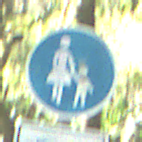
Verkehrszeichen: Gehweg
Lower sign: HinweisDurchVerbaleAngabe2
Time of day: Midday
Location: Outdoor (Nature)
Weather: Clear
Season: NotSpecified
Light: Natural